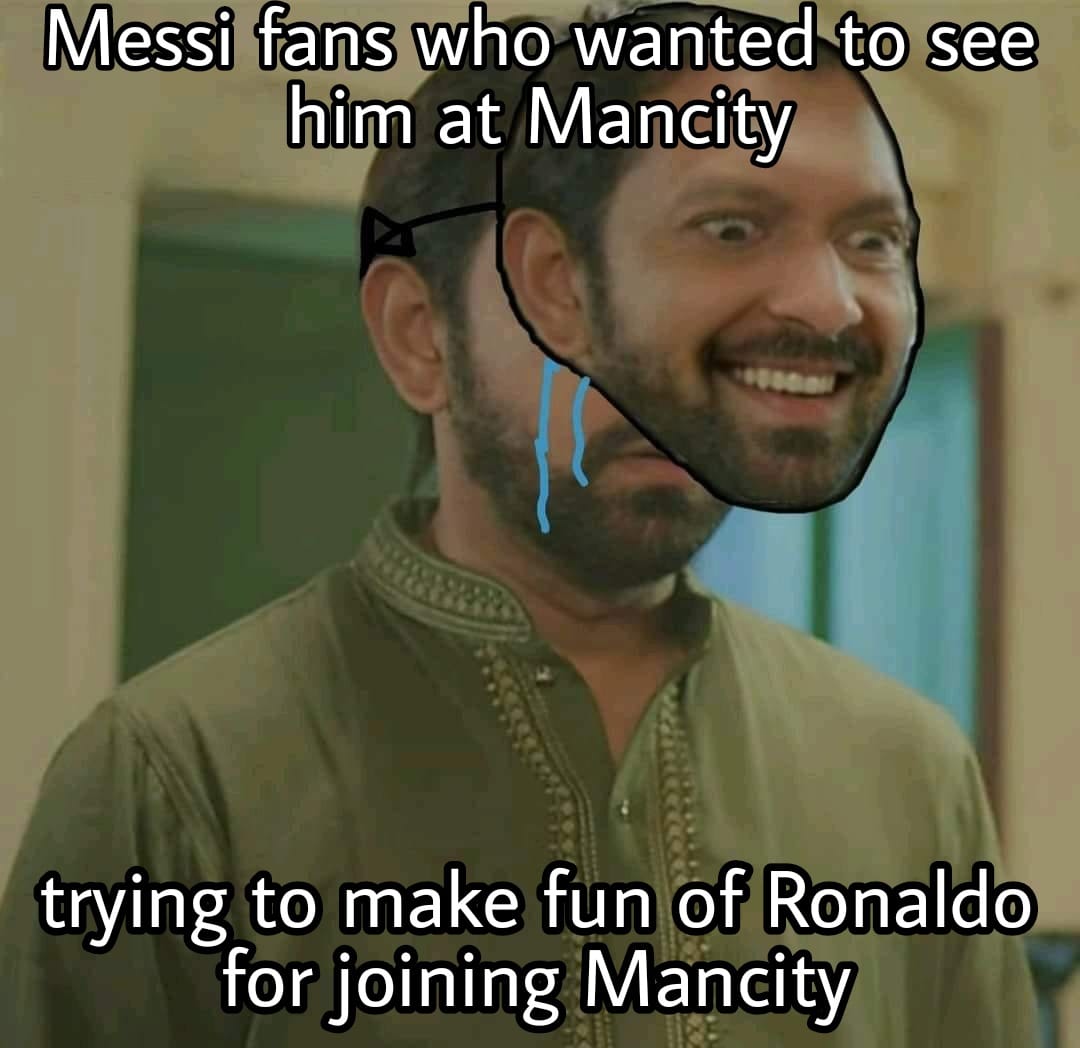
Caption: Messi fans who wanted to see him at Mancity     trying to make fun of Ronaldo for joining Mancity
Label: non-hate